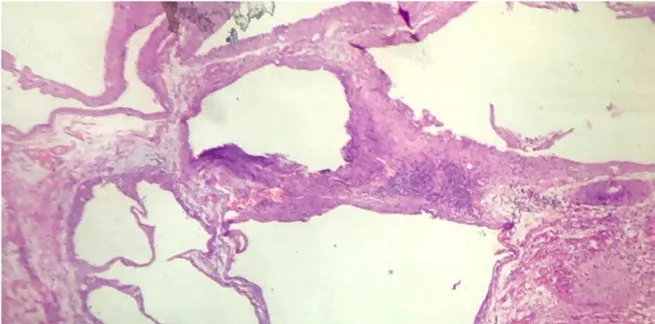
Histopathological evaluation of samples from the small intestinal, showing multiple cystic spaces lined by some histiocytic giant cells (H&E, x200.
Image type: pathology (h&e)